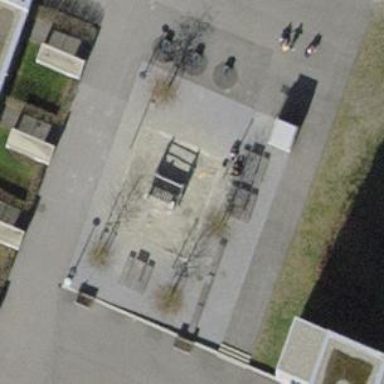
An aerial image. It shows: Picnic table located in leisure land area.